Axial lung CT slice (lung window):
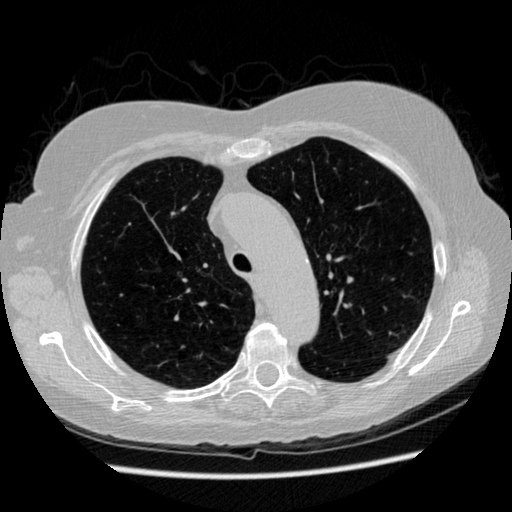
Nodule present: no